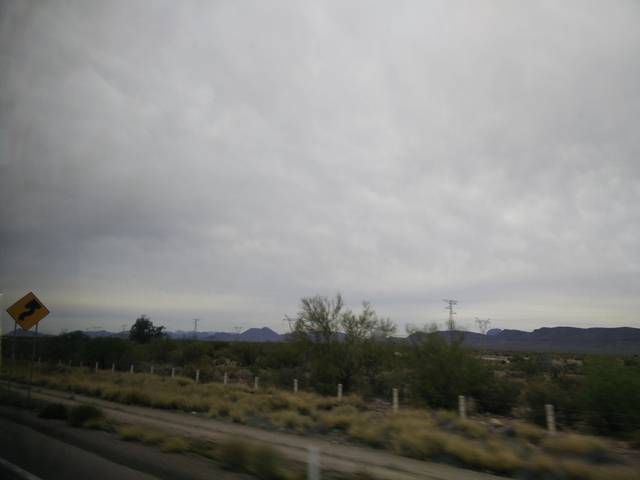
Region: Mexico
Coordinates: 28.089, -110.957